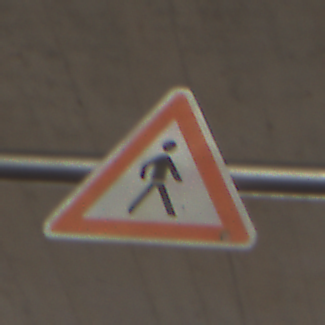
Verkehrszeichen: FussgaengerLinks
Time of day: Midday
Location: Roofed (Tunnel)
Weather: NotSpecified
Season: NotSpecified
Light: Natural